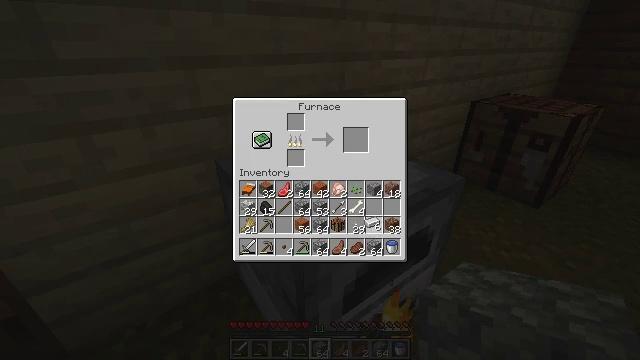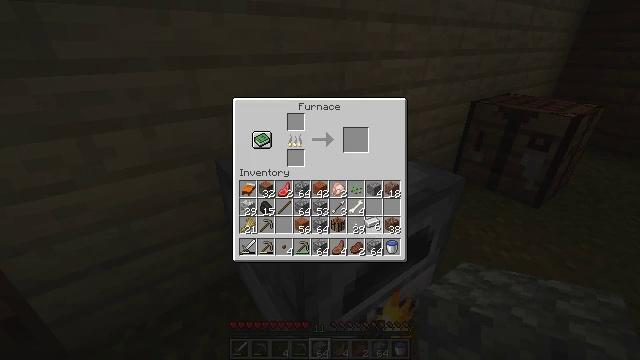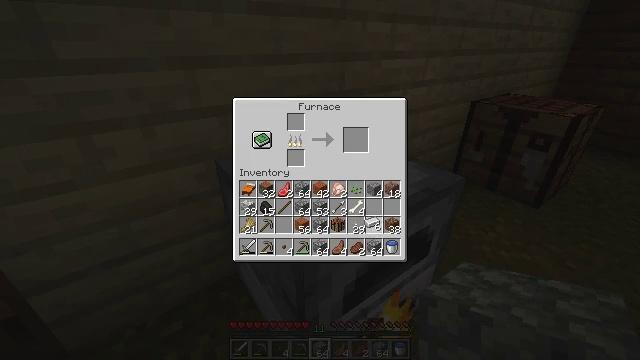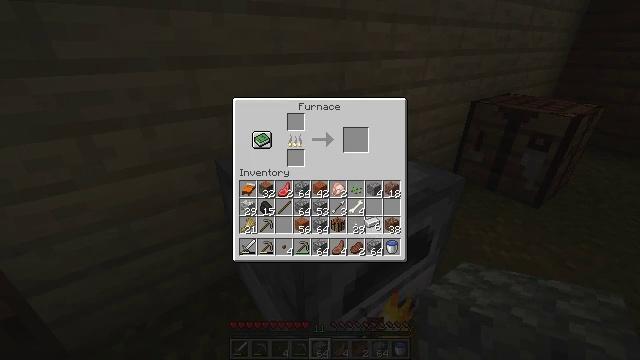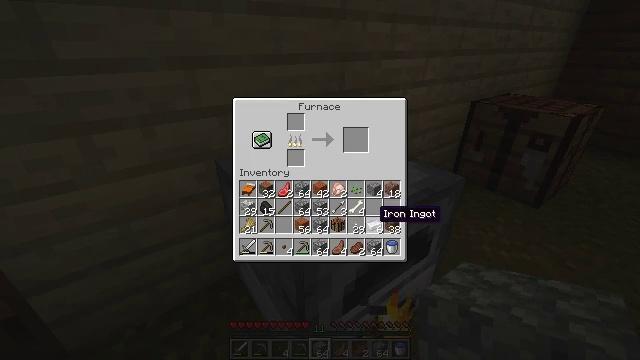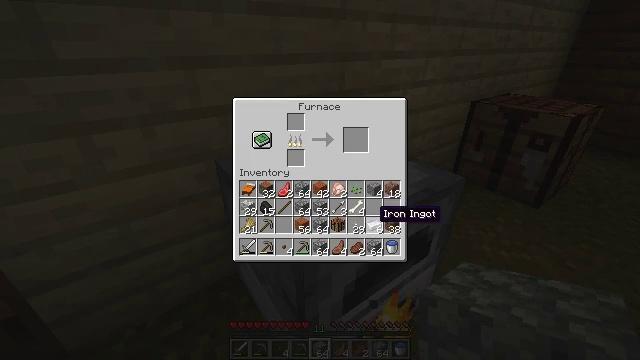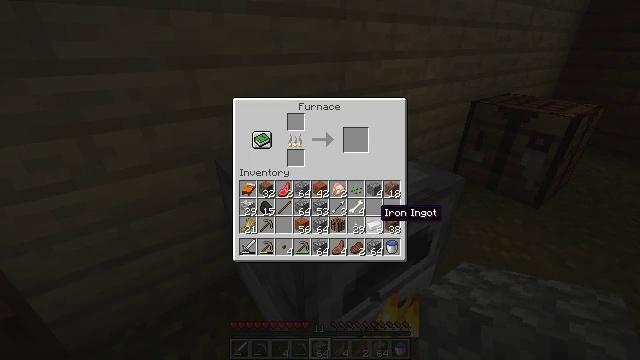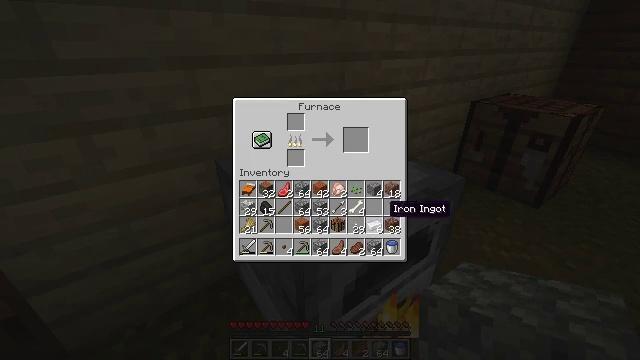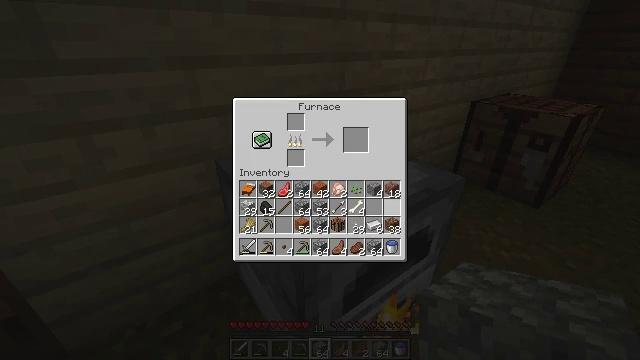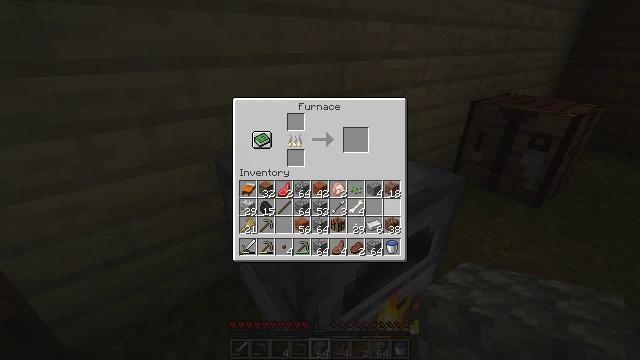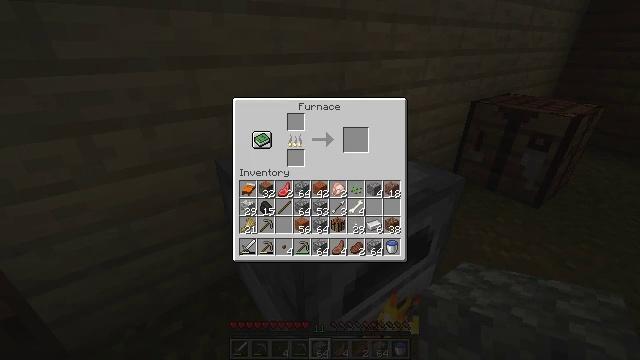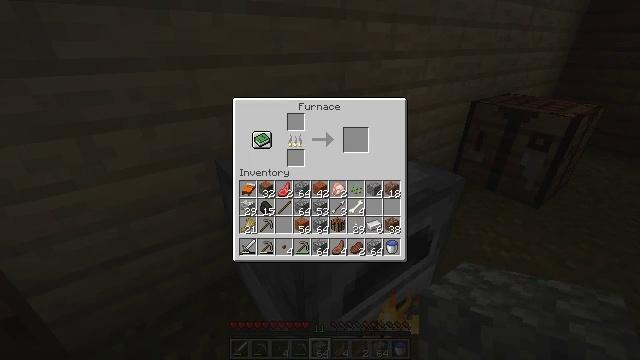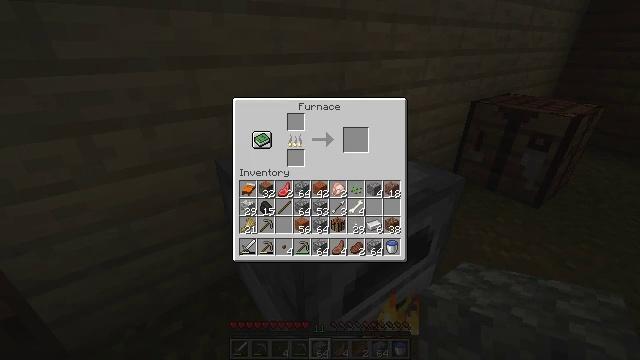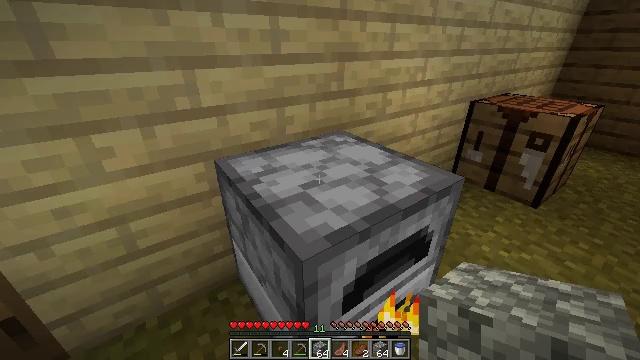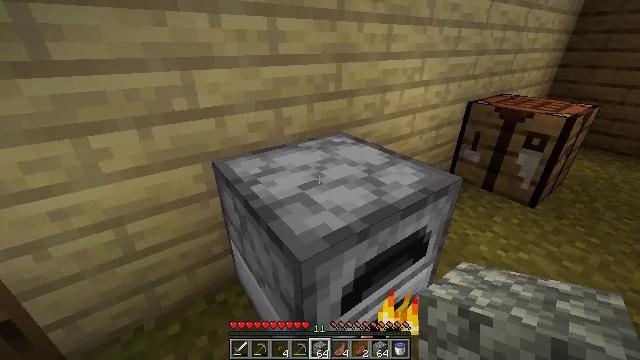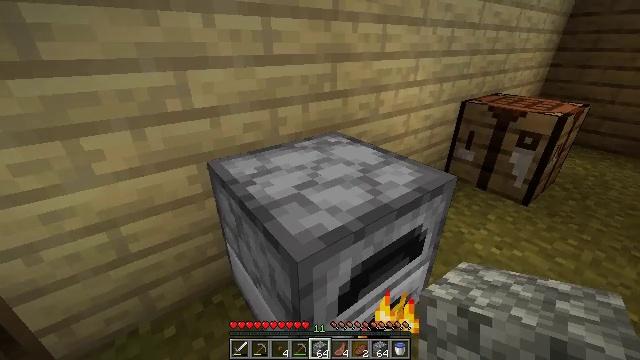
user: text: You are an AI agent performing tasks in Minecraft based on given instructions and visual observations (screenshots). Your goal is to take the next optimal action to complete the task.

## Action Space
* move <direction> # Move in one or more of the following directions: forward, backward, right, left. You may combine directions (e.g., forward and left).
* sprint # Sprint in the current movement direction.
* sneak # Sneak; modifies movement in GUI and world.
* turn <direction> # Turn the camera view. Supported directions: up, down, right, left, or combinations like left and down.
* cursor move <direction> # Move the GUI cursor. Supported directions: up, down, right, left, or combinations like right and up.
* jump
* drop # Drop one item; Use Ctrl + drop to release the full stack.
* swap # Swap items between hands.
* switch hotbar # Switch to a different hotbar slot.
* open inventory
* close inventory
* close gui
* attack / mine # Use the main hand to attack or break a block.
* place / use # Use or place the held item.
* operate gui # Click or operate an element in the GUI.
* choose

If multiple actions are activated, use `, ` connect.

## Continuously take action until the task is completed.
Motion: motion action
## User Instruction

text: Use iron ingots to craft an iron door.
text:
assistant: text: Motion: operate gui
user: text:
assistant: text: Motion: operate gui
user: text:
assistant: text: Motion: operate gui
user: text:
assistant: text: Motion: no_op
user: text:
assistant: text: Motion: no_op
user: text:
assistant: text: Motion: no_op
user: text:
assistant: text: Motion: cursor move right
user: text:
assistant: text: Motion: cursor move right
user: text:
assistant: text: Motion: cursor move right
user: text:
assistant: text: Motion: no_op
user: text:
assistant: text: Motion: no_op
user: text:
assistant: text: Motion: no_op
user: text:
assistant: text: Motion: no_op
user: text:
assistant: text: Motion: close gui
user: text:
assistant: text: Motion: turn right, open inventory
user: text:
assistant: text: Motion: turn right, open inventory
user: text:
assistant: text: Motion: turn right
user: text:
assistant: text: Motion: turn right
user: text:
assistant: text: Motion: turn right
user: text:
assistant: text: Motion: turn right and up
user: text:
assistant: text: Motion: turn right and up
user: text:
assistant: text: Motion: turn right and up
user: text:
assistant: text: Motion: turn right and up
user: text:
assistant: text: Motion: move forward, turn right and up
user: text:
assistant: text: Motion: move forward
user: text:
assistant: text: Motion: move forward
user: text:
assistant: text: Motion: move forward
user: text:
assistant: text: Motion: move forward
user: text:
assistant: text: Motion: move forward
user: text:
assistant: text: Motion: move forward